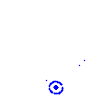
Particle: kaon